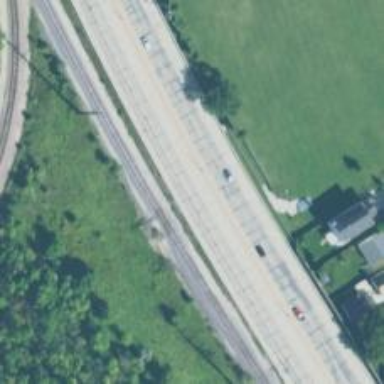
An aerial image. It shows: This is trunk highway with motorroad.